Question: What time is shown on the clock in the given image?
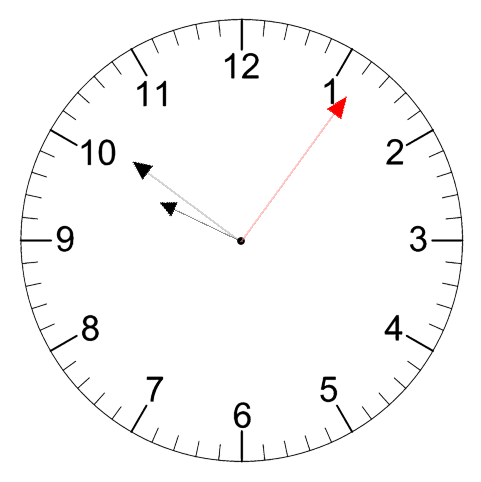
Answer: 09:51:06